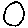
Label: circle